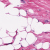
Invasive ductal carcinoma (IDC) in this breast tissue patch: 0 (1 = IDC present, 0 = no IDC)